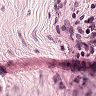
Metastatic tissue present: no